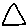
Label: triangle